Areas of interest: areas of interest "Scenic Spot"
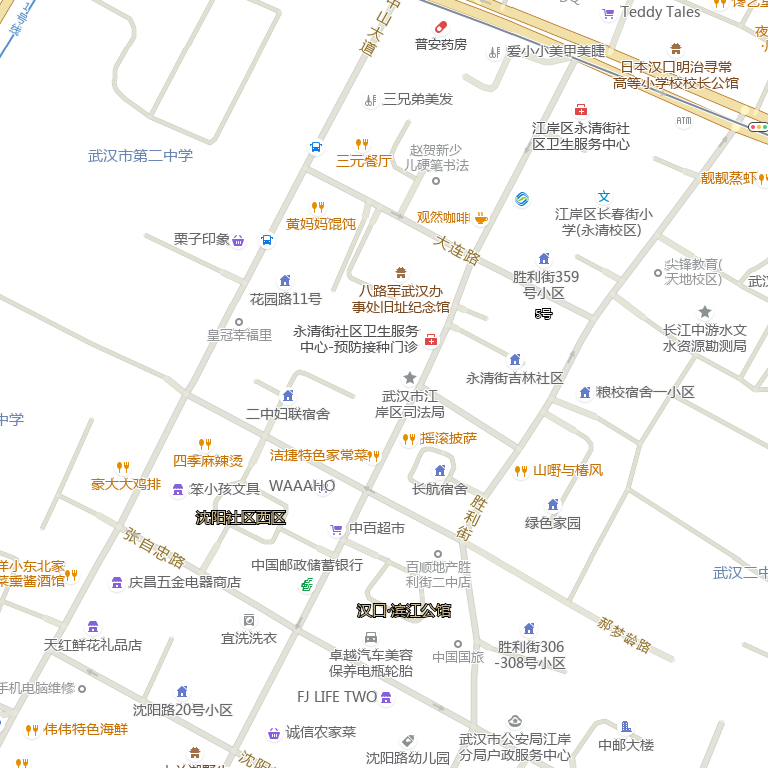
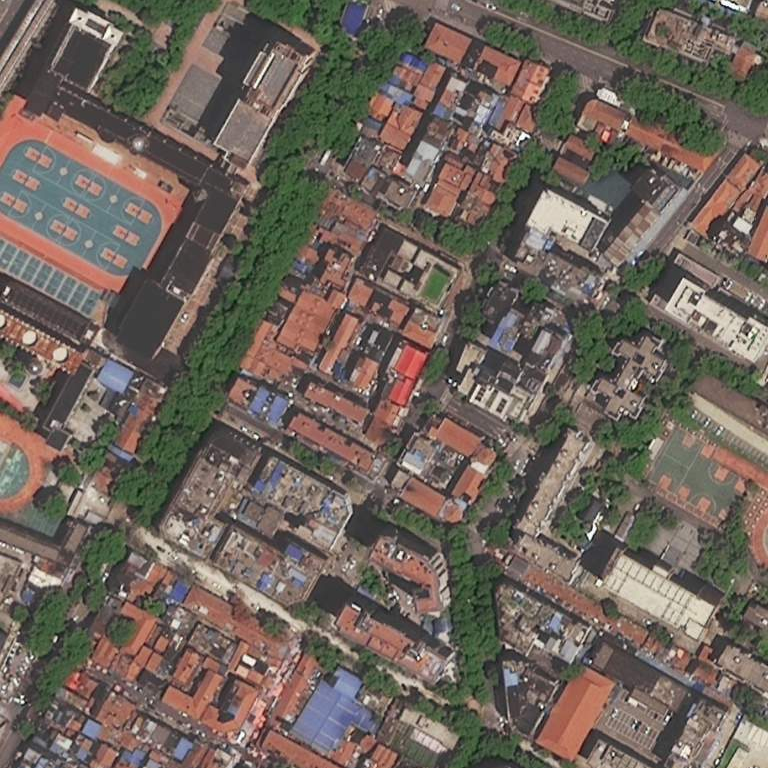